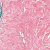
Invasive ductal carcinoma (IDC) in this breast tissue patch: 0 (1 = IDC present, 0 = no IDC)